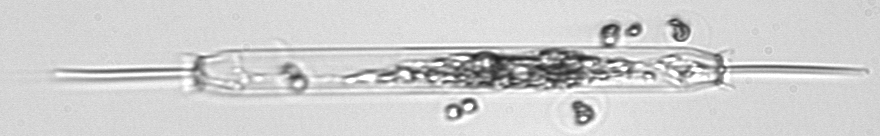
Label: Ditylum_brightwellii